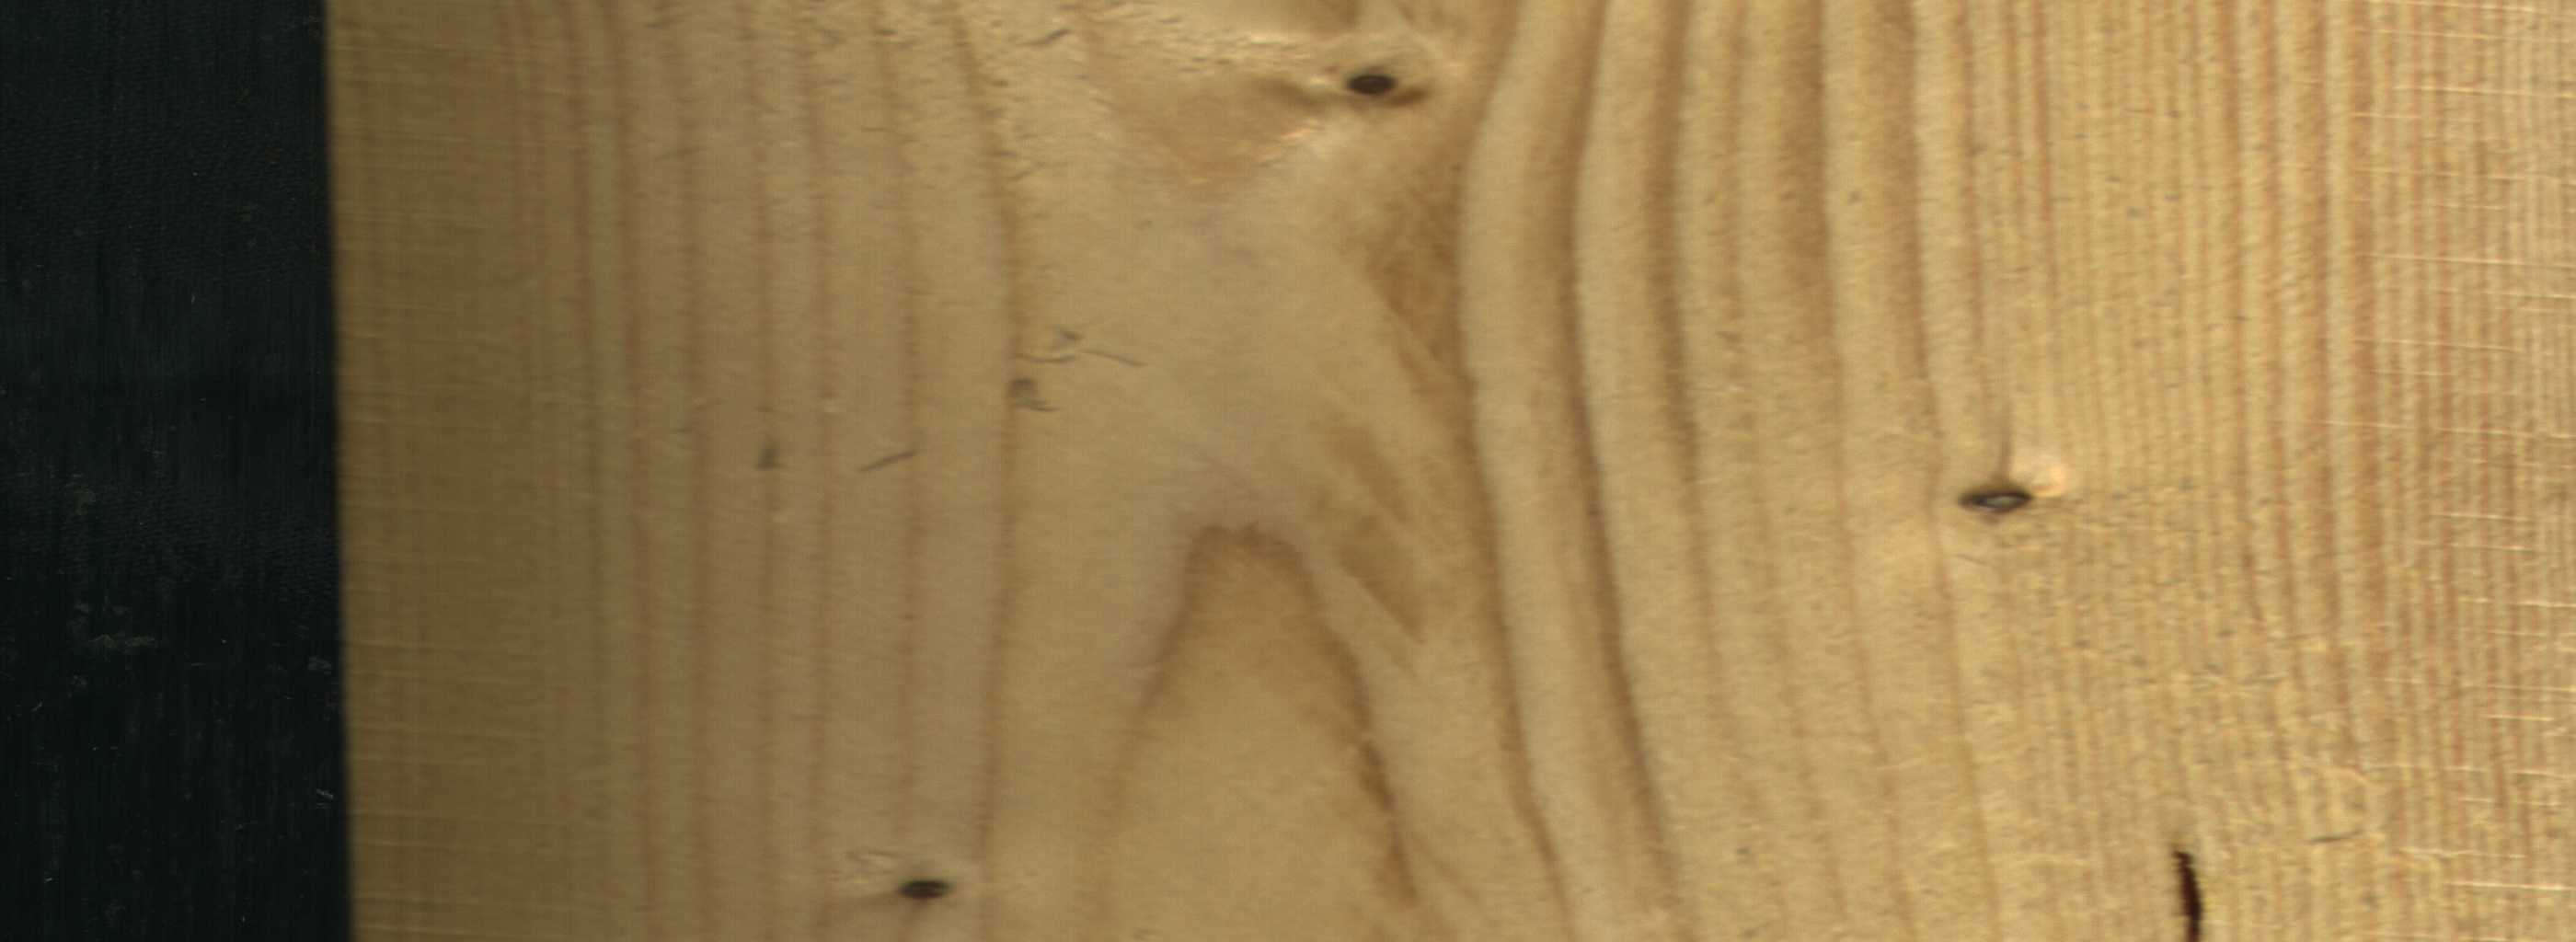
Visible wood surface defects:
resin
Dead_Knot
Dead_Knot
Dead_Knot